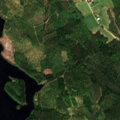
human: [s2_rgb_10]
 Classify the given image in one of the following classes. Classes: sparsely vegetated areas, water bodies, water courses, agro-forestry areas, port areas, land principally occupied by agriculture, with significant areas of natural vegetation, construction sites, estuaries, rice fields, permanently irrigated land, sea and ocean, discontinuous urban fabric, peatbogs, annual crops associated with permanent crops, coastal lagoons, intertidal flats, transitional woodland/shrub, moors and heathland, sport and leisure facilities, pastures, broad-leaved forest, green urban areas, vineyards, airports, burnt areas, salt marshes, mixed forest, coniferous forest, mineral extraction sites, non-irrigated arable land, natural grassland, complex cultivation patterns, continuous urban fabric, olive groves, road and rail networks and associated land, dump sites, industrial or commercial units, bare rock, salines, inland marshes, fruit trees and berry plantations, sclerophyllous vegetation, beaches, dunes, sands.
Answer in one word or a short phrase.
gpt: land principally occupied by agriculture, with significant areas of natural vegetation, coniferous forest, mixed forest, water bodies